Question: I am trying to create a new dataframe from csv:
'''
frame = DataFrame(data=pd.read_csv(path))
'''
the result is correct except that the first line becomes the columns:
<URL>
so I add columns to the dtaframe:
'''
columns = ['person-id','time-stamp','loc-id']
frame = DataFrame(data=pd.read_csv(path),columns=columns)
'''
then it goes wrong:the dataframe is all nan

this confuses me,can anyone tell me what is going on with it?
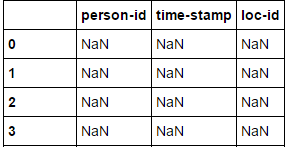
Answer: You dont need 'DataFrame' constructor, because output of <URL>:
'''
frame=pd.read_csv(path)
'''